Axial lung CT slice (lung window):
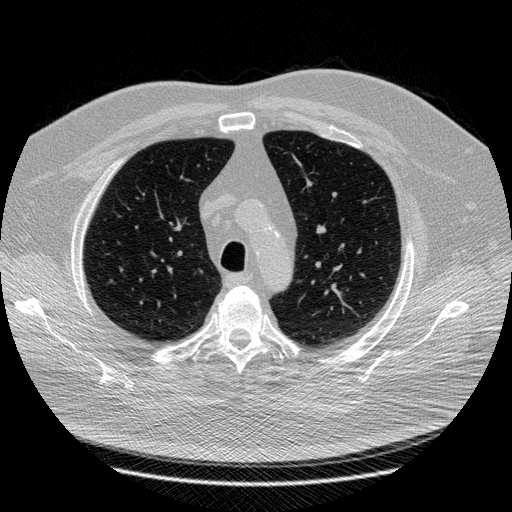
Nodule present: no